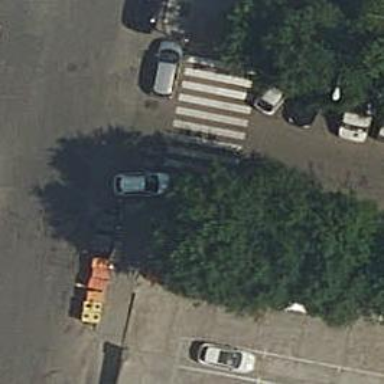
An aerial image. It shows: Kerb barrier.